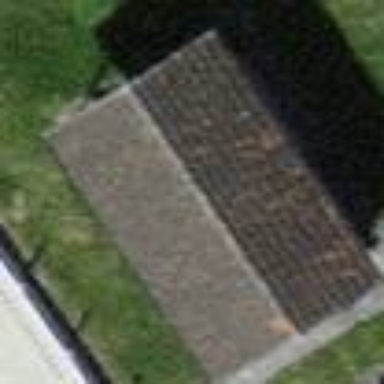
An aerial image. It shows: Hut.